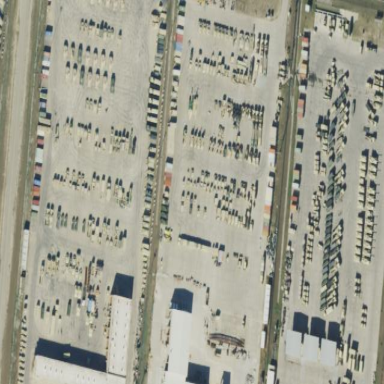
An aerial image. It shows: Military area enclosed by fence.